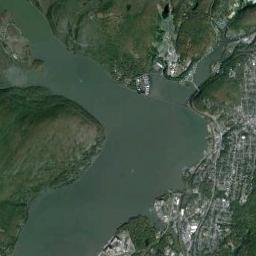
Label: river